Field crop: maize
Growth stage: 2
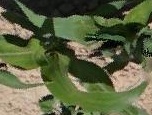
Species: maize